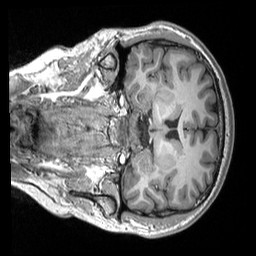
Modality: T1w
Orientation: coronal
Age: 18
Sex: male
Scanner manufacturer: siemens
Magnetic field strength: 3 T
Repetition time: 2.53 s
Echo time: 0.00298 s